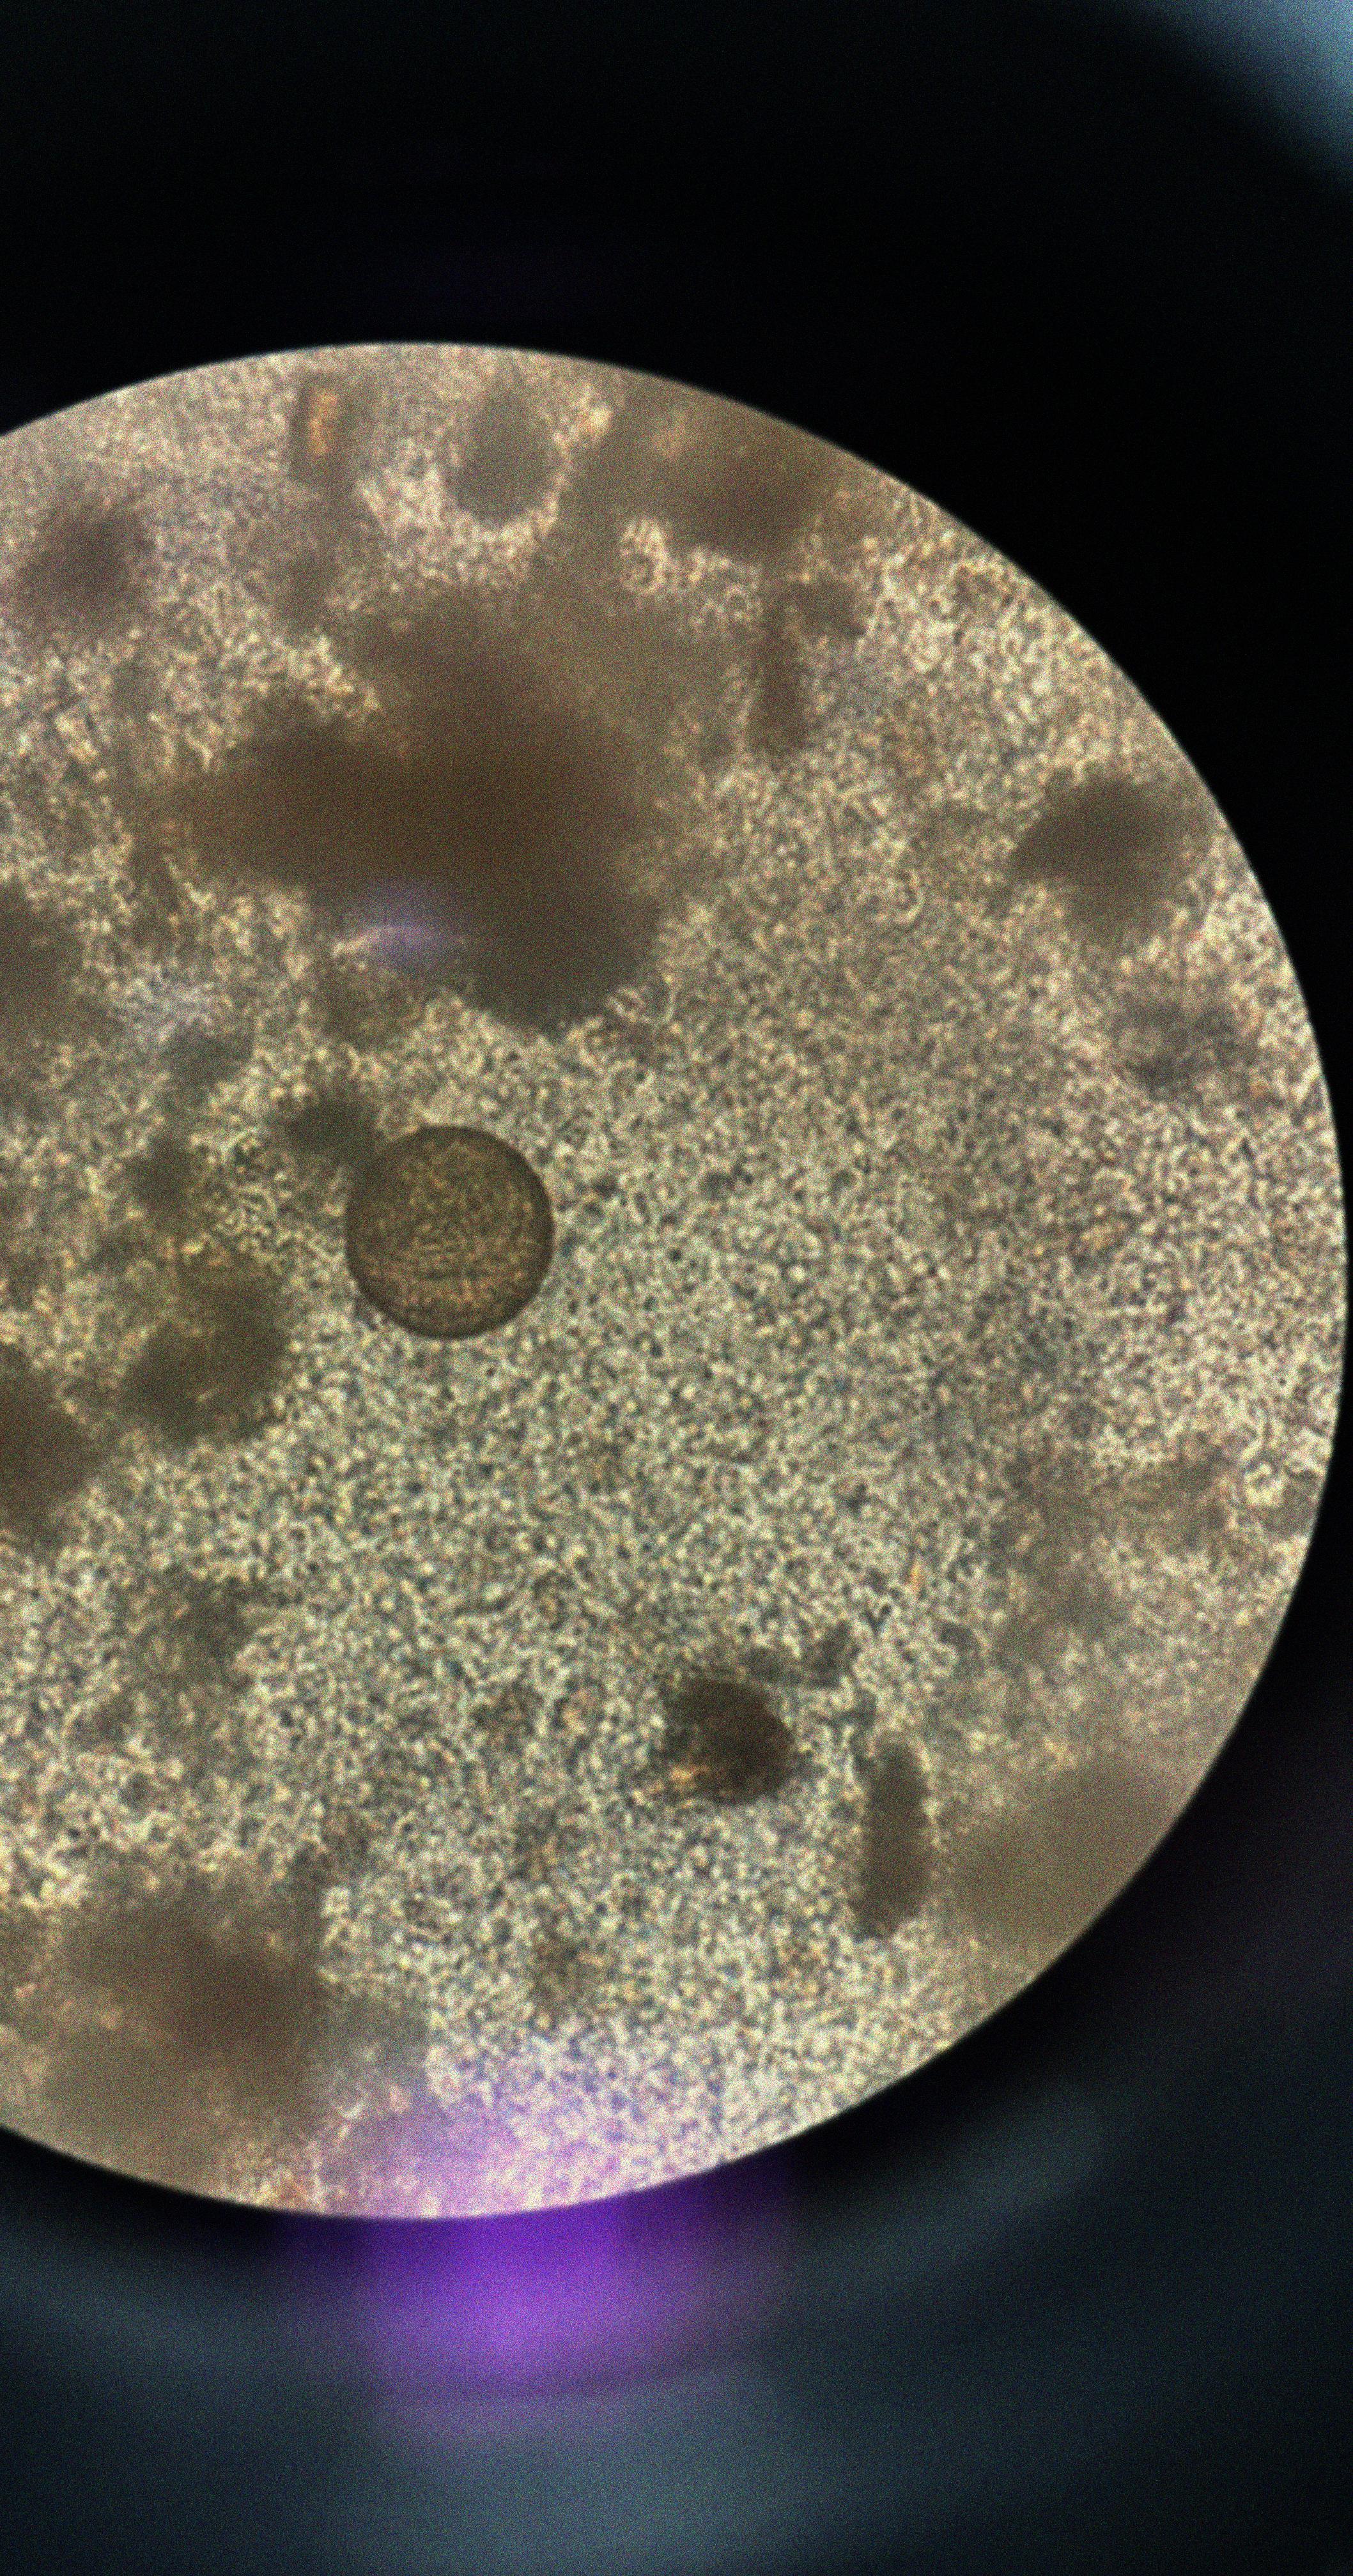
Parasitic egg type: Hymenolepis diminuta